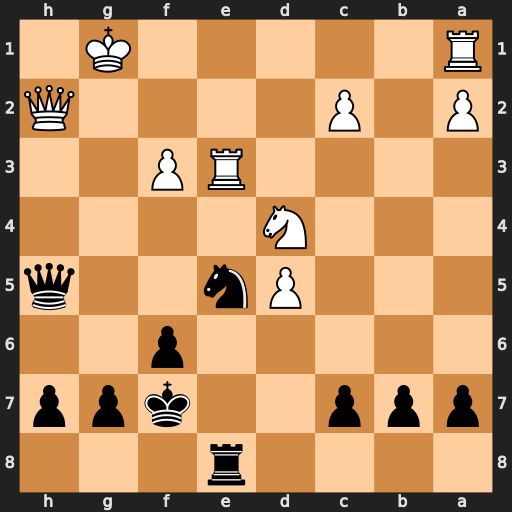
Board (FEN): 4r3/ppp2kpp/5p2/3Pn2q/3N4/4RP2/P1P4Q/R5K1
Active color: b
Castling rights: -
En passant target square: -
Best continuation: Qg5+ Kf1 Qxe3